Question: I m using the below mentioned code to display the carousel for items. The carousel should display 3 items with scrolling facility if more items are available.
But i am facing an issue when i have less than 3 items in the carousel container .
'tabCarouselContainer.carouFredSel({ auto: false, height : "auto", width : "100%", items: { visible : 3, minimum : 3, width : 190, height : 110 }, circular: true, responsive: false, direction: "left", padding: null, scroll: { items : 1, easing : "linear", fx : "scroll", duration : 500, timeoutDuration : 500 }, prev: { button : function() { return tab.find('.nav-prev'); } }, next: { button : function() { return tab.find('.nav-next'); } } });'

As seen above, i have 2 items but only one is visible. I have checked in firebug there is on more item, which is having margin-right :190px hence it is going outside the div width and hence not visible.
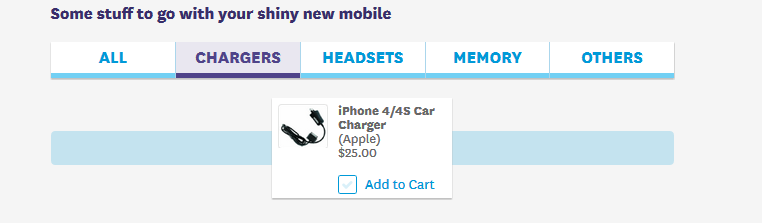
Answer: Added the css property for the third item via javascript. did not find any jquery solution for it like adding some property,etc.